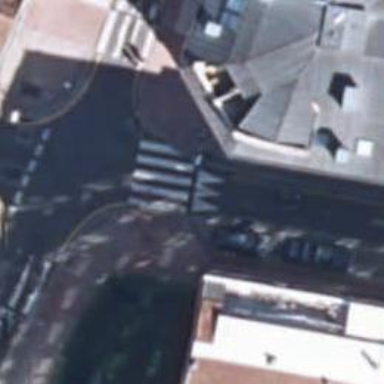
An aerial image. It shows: Uncontrolled zebra crossing on the road.